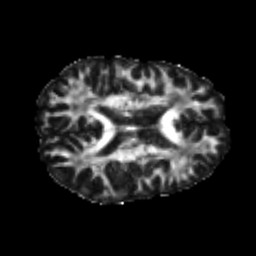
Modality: FA
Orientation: axial
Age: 25
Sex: male
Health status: healthy
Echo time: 0.074 s